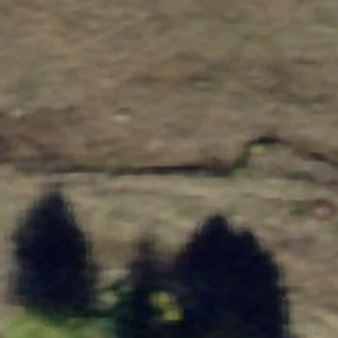
Label: other